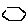
Label: hexagon